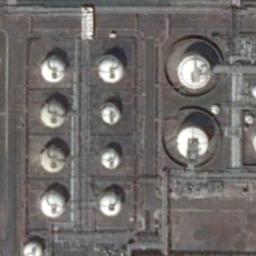
Label: storage tanks